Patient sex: M
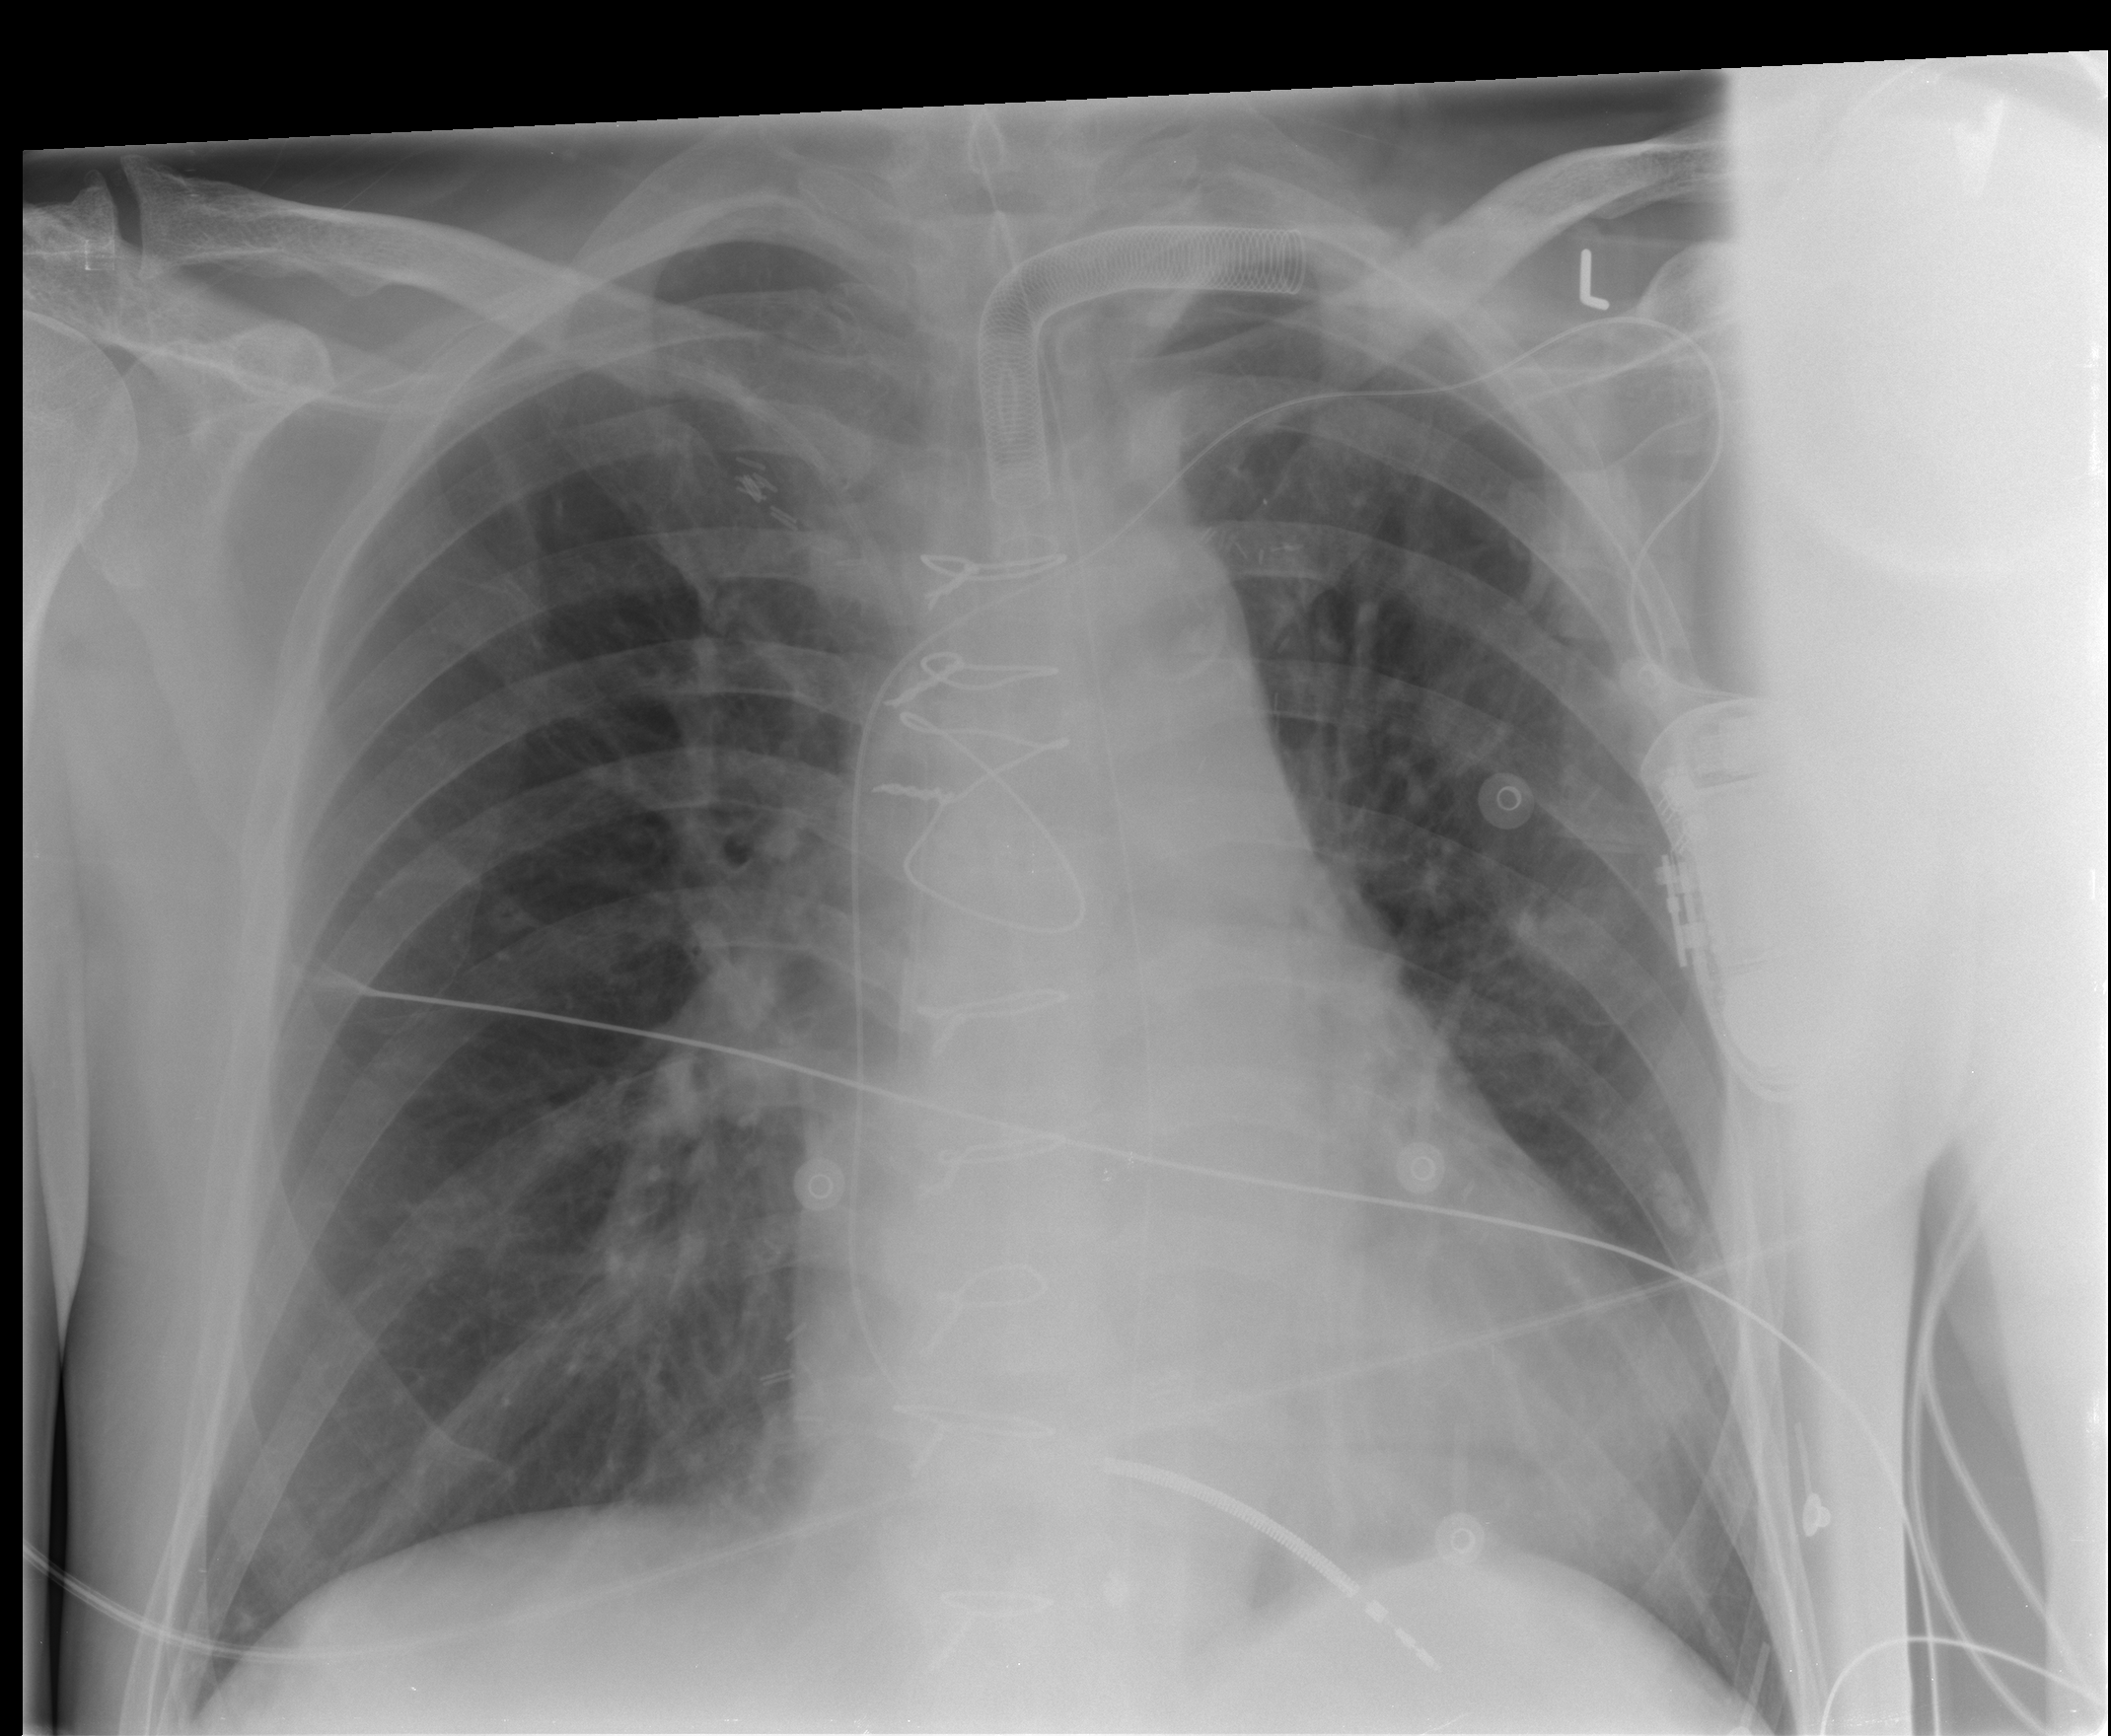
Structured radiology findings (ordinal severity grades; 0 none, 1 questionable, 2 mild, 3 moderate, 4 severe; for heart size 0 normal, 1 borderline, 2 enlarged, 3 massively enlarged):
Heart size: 2
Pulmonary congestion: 2
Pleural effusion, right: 0
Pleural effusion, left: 0
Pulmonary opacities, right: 0
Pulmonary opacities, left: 0
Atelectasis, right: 0
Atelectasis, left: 0